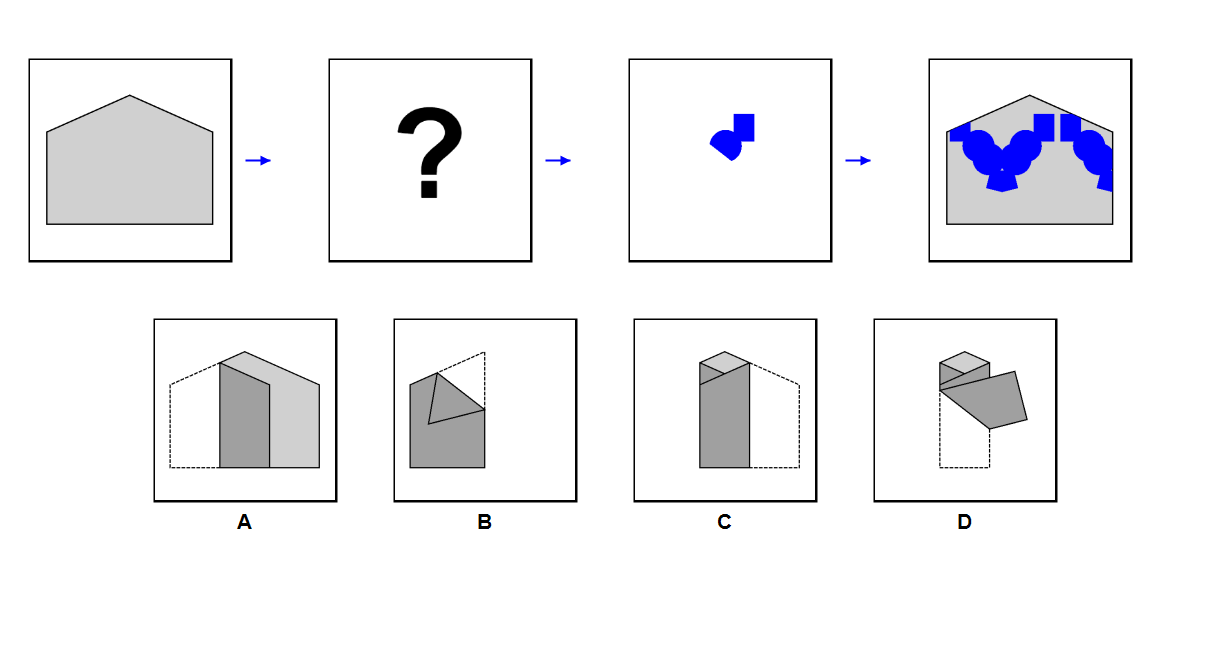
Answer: B